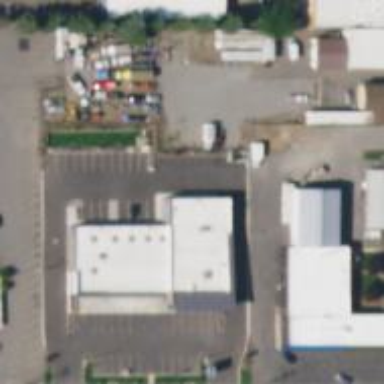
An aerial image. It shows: Swimming pool shop.